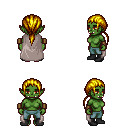
a pixel art fantasy rpg character, female body template, orc, green skin, gray cape, teal pants, blonde ponytail hairstyle, leather bracers, black shoes, four views (front, back, left, right), 2x2 character sprite sheet, small pixel art, hard edges, no anti-aliasing